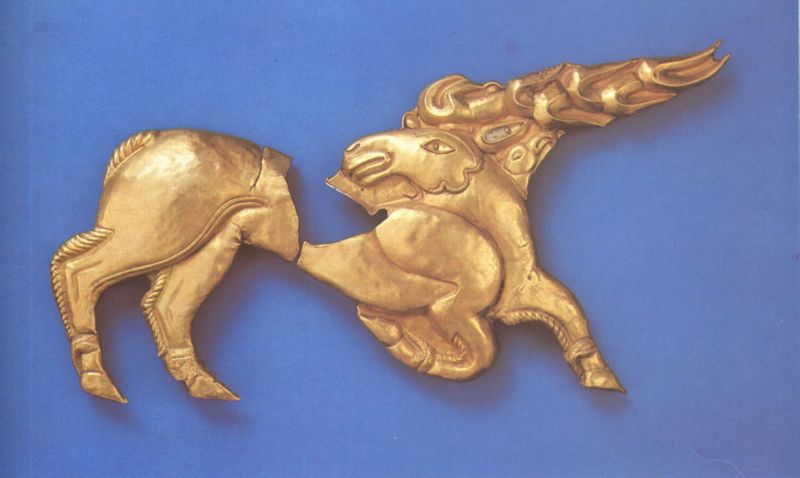
Titel: Goldener skythischer Hirsch von Zöldhalompuszta
Institution: Budapest, Ungarisches Nationalmuseum
Schlagwörter: blau, feuer, flügel, kopf, ohr, tier, ornament, auge, gold, brosche, pferd, hufe, mähne, schwanz, relief, schenkel, antike, loch, gebogen, jagd, fragment, kaputt, hirsch, maul, mittelalter, fabelwesen, balu, geweih, pegasus, knick, einhorn, getrieben, bruch, umwenden, bruchstück, urzeit, auge+, blick nach hinten